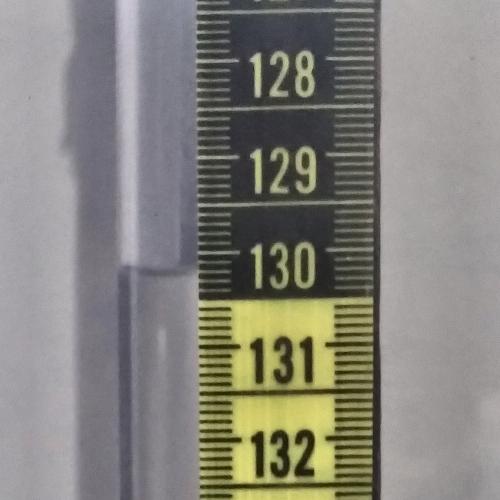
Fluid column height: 130.2 cm